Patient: sex M, age 40
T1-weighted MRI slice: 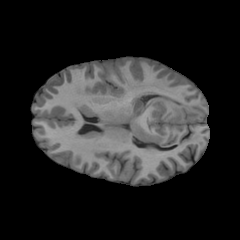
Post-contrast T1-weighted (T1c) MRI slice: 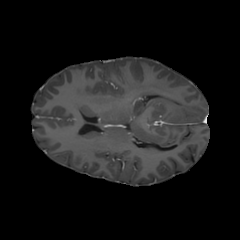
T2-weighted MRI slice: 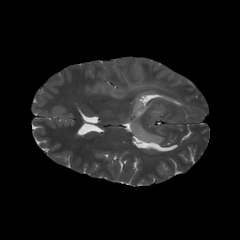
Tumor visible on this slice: yes
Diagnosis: Astrocytoma, IDH-mutant
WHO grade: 3